Field crop: tomato
Growth stage: 2
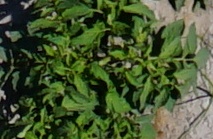
Species: tomato